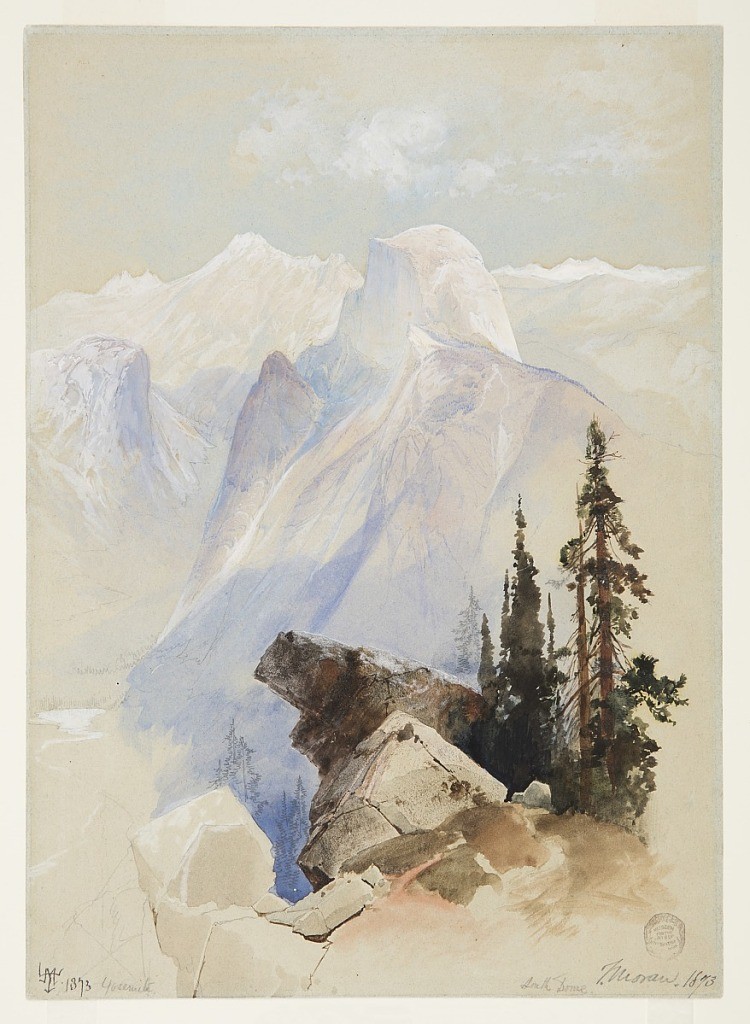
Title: Half Dome, Yosemite
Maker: Thomas Moran, American, b. Britain, 1837–1926
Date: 1873
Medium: Brush and watercolor, white gouache, graphite on blue-gray wove paper
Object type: Drawing
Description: Vertical vista features the granite peak of Half Dome, Yosemite, looming between boulders in the foreground and snowcapped mountains in the distance.  In foreground, jutting rocks at center, pine trees and spruce at right.